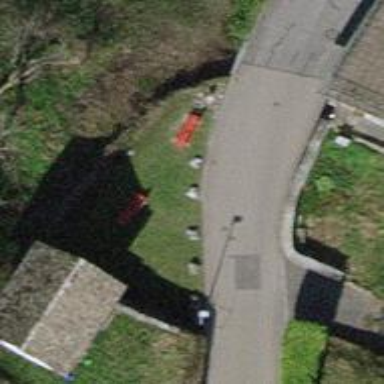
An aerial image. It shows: Red bench.